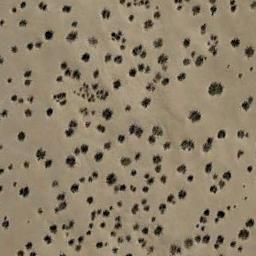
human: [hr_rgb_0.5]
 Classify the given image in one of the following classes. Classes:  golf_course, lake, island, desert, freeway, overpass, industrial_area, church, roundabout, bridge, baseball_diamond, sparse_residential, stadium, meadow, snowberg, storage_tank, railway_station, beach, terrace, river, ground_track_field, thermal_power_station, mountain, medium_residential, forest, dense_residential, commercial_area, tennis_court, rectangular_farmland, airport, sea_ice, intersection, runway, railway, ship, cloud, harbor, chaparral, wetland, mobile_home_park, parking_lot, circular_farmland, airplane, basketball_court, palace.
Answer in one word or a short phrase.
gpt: chaparral